Field crop: maize
Growth stage: 1
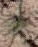
Species: salsola